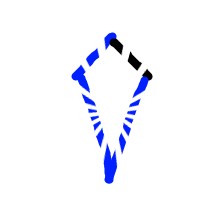
Shape: kite